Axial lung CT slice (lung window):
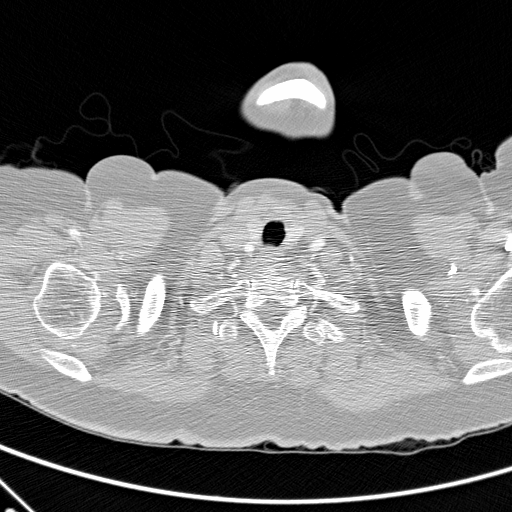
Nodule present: no